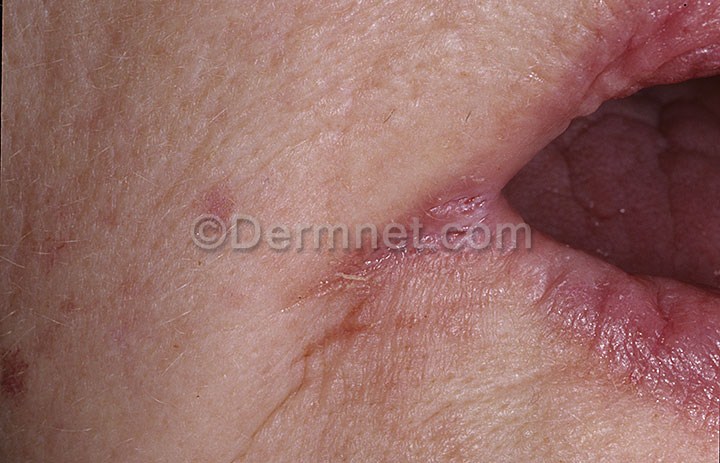
Disease: Tinea Ringworm Candidiasis and other Fungal Infections